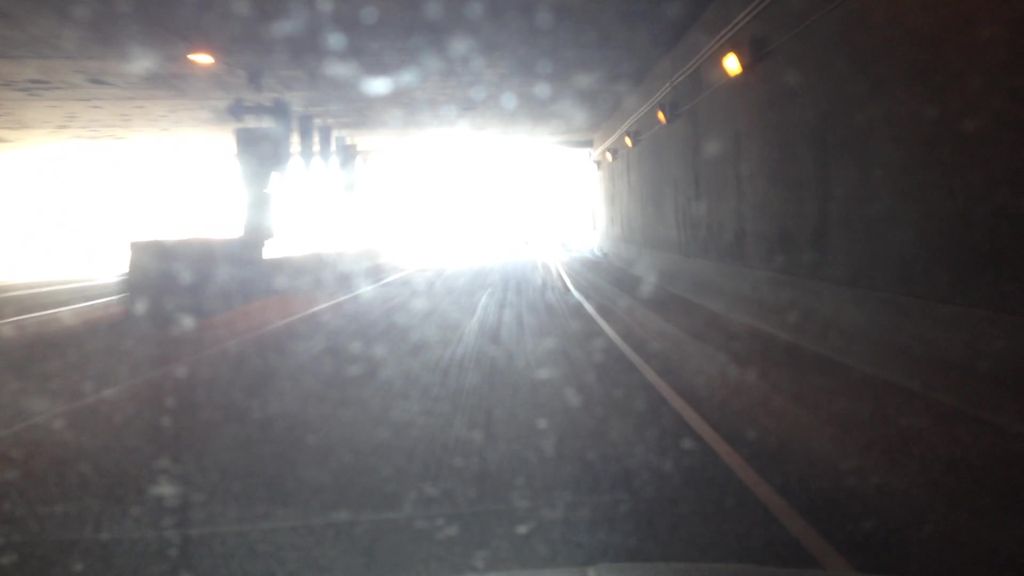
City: montreal